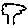
Label: tree